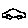
Label: car